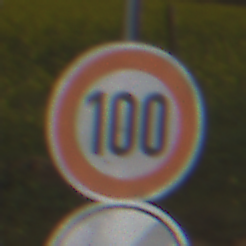
Verkehrszeichen: Geschwindigkeit100
Zusatzzeichen unten: EndeUeberholverbotKraftfahrzeuge
Umgebung: Outdoor, RoadRail
Tageszeit: MorningAfternoon
Wetter: Clear
Licht: Natural
Jahreszeit: NotSpecified
Kontrast: HighContrast